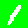
Digit: 1